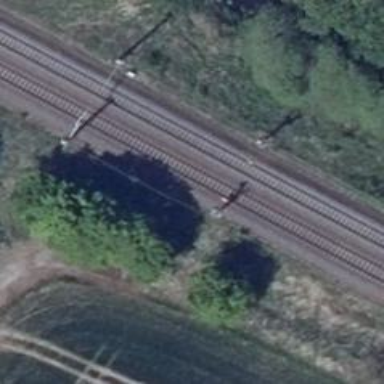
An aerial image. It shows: Railway signal.